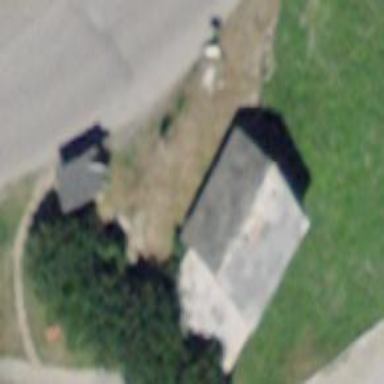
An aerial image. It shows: Barn.